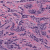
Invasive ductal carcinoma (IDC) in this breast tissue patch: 1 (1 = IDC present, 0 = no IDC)